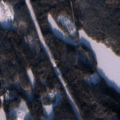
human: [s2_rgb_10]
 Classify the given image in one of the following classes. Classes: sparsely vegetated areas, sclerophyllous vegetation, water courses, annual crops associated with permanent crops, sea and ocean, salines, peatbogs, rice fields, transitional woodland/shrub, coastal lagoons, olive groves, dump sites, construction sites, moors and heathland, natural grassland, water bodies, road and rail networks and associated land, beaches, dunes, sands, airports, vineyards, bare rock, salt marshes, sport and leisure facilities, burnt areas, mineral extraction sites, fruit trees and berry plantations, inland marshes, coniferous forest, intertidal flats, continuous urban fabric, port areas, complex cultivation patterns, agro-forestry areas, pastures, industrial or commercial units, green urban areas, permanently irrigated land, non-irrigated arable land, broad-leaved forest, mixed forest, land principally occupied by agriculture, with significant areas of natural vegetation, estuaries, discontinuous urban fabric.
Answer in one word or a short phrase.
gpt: coniferous forest, mixed forest, transitional woodland/shrub, water bodies